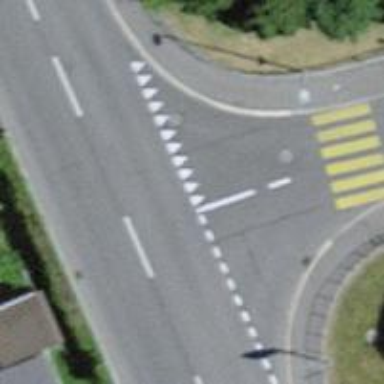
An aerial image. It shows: Road with "give way" sign.